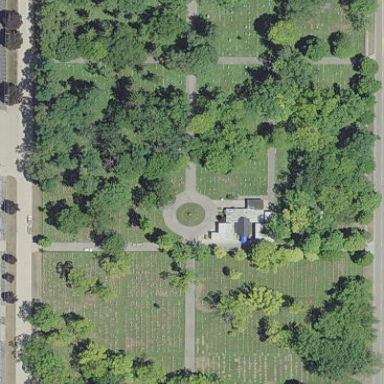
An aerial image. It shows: Cemetery.